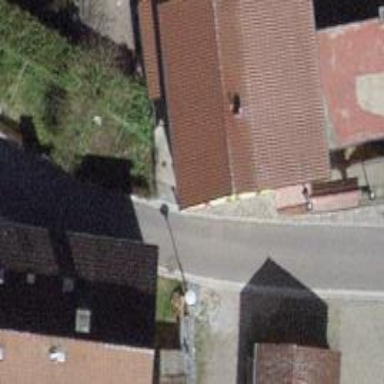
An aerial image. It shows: Asphalt road in living street with no sidewalks.